Question: I unfortunately do not have access to create a macro, so I have to do the coding by use of formulas. My question is if it is possible to increment cell value if a success has happened.
'''
IF(A1=B1,'Sheet1'!A1,equal)
'''
So what I want is some function for 'Sheet1'!A1, to make it only increment when it is used. So when I pull the formula A1=B1, will change in every cell. But 'Sheet1'!A1 will only increment to 'Sheet1'!A2, when 'Sheet1'!A1 is used. And from then on be 'Sheet1'!A2, until a new increment happens.
'''
B C D
'''

As shown on the example on the above picture, in the middle row the following formula exists:
'''
=IF(LEFT(D9,3)<>LEFT(D10,3),'2_System documentation'!D30,"See Above.")
'''
so the true statement ''2_System documentation'!D30', should only change if it is used. Is it possible without using macro?
I am sorry that the explanation was not good enough. This was the most descriptive. But I will try in another way here:
IF(A1 = B1, true, C1), lets say it is true for 10 times, then when I drag the formula down I still want this result: IF(A11 = B11, true, C1). Now A11 = B11 is not true therefore the result is C1, when I continue dragging the next formula should be IF(A12 = B12, true, C2). Such that C only increases if it has been used. Hope this was more precise?
'''
Struct Cell;
New savedCell = excel.sheet.cell(C1);
Cell Function(cell1,cell2)
{
Cell Temp = null;
If(cell1 == cell2)
{
Temp = new cell{True};
}
Else
{
Temp = savedCell;
savedCell = excel.sheet.cell(C2)
}
return Temp;
}
'''
Where the struct Cell corresponds to an excel cell.
savedCell, is the one that corresponds to the cell that should only increment upon success.
is this possible to do in a formula you pull down in fill in all cells. Or do I need a macro.
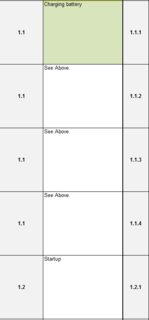
Answer: Ok, this may not be easy to explain with my poor English but I will try.
First I am assuming you have 3 columns, A B and C. first 2 columns are the data you would like to compare and C column is the data you would like to see as result but you want to see following result when a spesific condition meet. I have created following table in the excel

In that table I used the D column to find the required row number for the C column with following formula starting from the second cell (D2):
'''
=IF(A1=B1,D1,D1+1)
'''
After that D column is the result you want with following formula:
'''
=IF(A2=B2,TRUE,INDIRECT(F2))
'''
and E column is the address of the C column with increasing condition, formula:
'''
="C"&D2
'''
I hope this solve your problem.
I forgot to mention that first row is headers except column D. I put 1 there for the formula. You may need to keep that 1 in the first cell of column D.